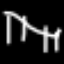
Label: chair